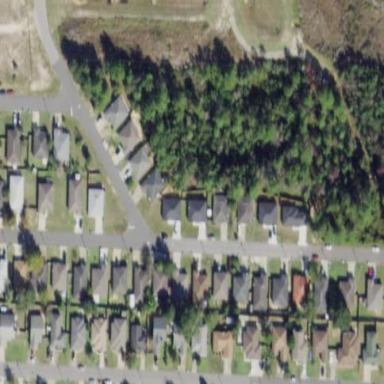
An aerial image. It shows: Residential area composed of single-family homes.